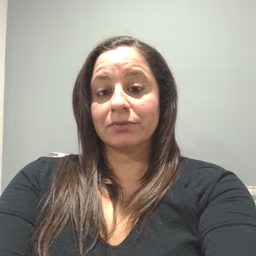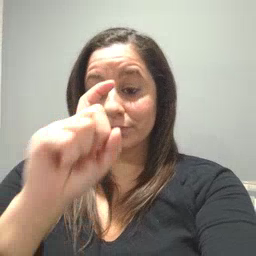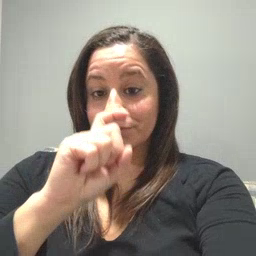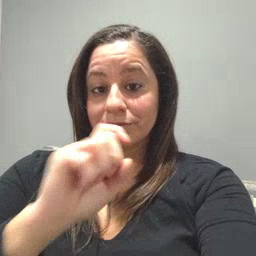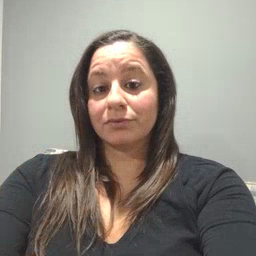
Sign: doll